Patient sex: F
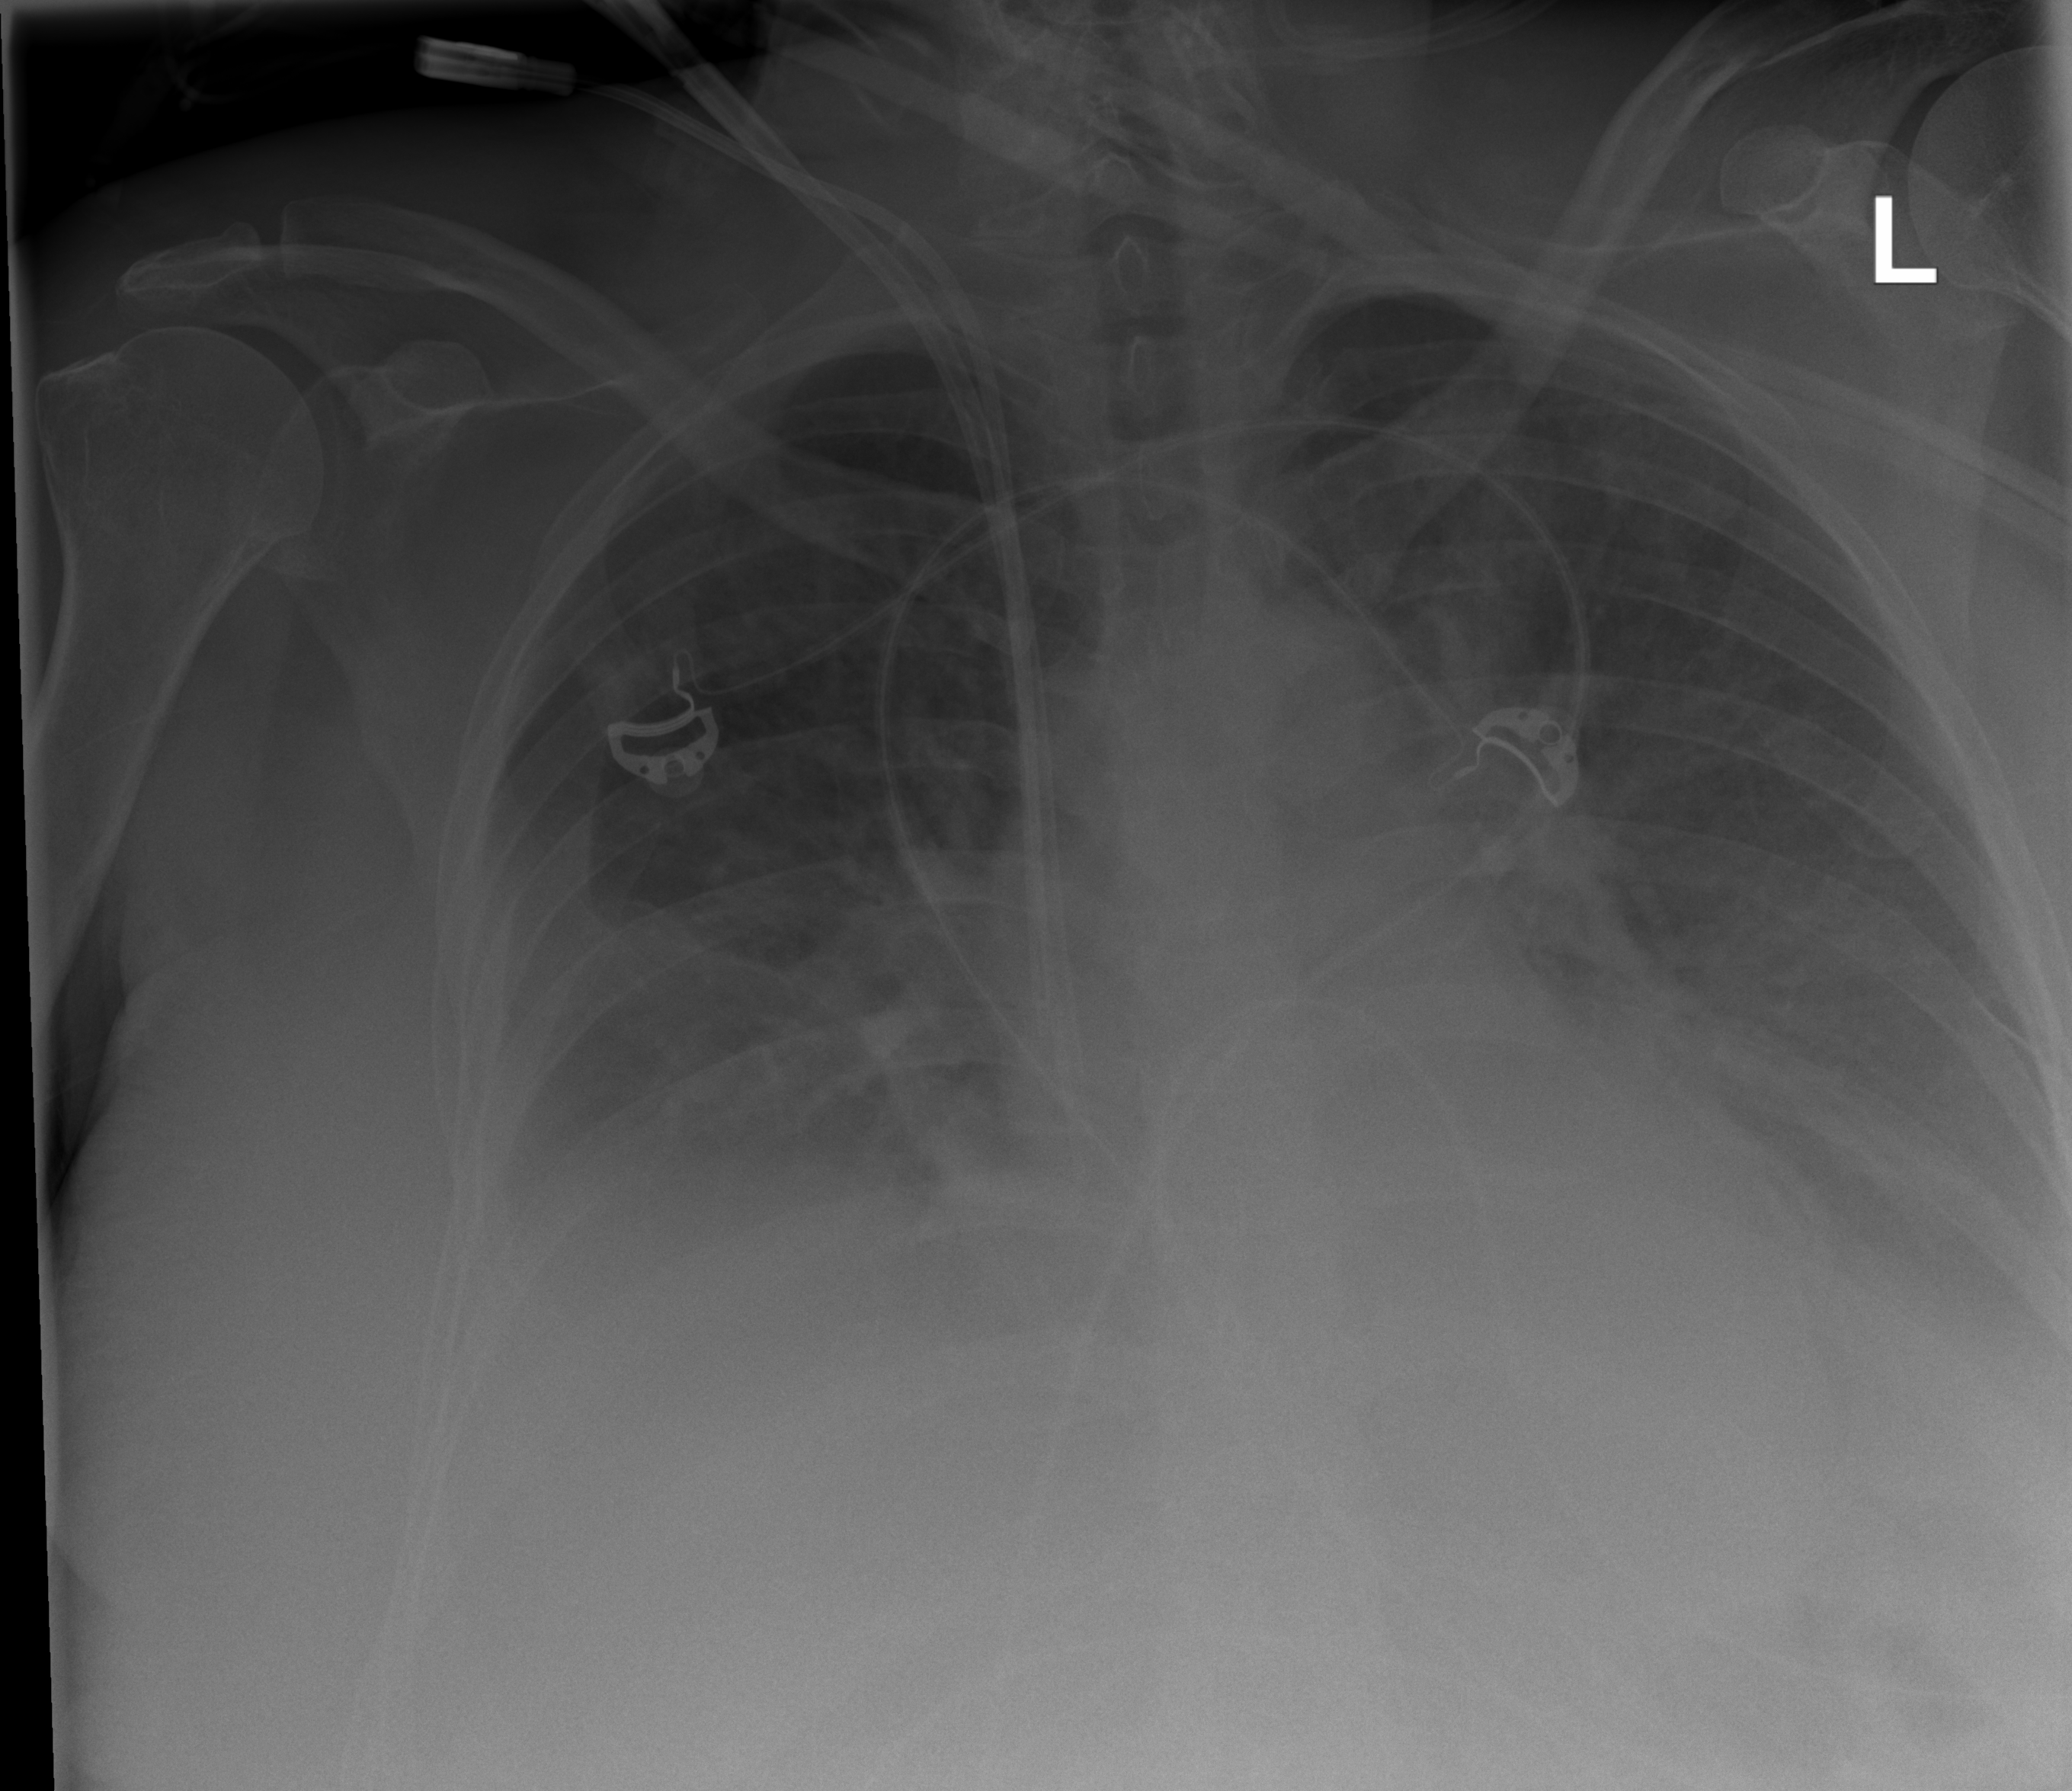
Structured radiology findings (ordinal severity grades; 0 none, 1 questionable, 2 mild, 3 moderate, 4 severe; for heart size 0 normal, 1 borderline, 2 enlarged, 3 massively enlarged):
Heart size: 0
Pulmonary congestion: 0
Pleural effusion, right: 1
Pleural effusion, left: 1
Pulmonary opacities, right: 1
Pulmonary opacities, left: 0
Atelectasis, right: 2
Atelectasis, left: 2